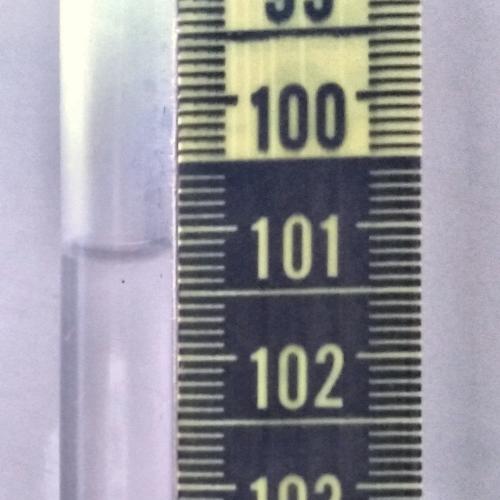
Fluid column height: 101.2 cm